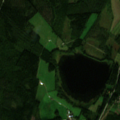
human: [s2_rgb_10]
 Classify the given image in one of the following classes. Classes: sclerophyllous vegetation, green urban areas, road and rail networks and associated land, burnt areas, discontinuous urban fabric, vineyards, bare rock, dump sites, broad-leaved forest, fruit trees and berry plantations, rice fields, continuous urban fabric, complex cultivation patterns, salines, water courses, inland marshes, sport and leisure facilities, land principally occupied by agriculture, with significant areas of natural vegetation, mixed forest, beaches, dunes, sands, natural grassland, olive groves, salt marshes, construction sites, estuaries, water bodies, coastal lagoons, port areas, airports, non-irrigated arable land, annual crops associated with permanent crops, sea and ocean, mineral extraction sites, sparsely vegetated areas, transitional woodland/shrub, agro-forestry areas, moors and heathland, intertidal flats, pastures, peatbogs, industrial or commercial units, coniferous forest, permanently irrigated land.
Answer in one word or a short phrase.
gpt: non-irrigated arable land, coniferous forest, mixed forest